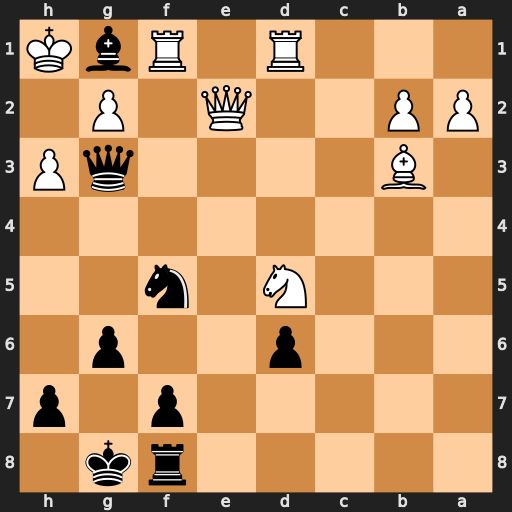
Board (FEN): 5rk1/5p1p/3p2p1/3N1n2/8/1B4qP/PP2Q1P1/3R1RbK
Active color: b
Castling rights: -
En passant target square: -
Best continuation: Qh2#